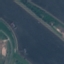
Label: River